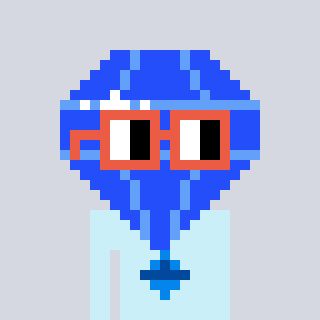
a pixel art character with square orange glasses, a blue diamond-shaped head and a cold-colored body on a cool background